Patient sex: M
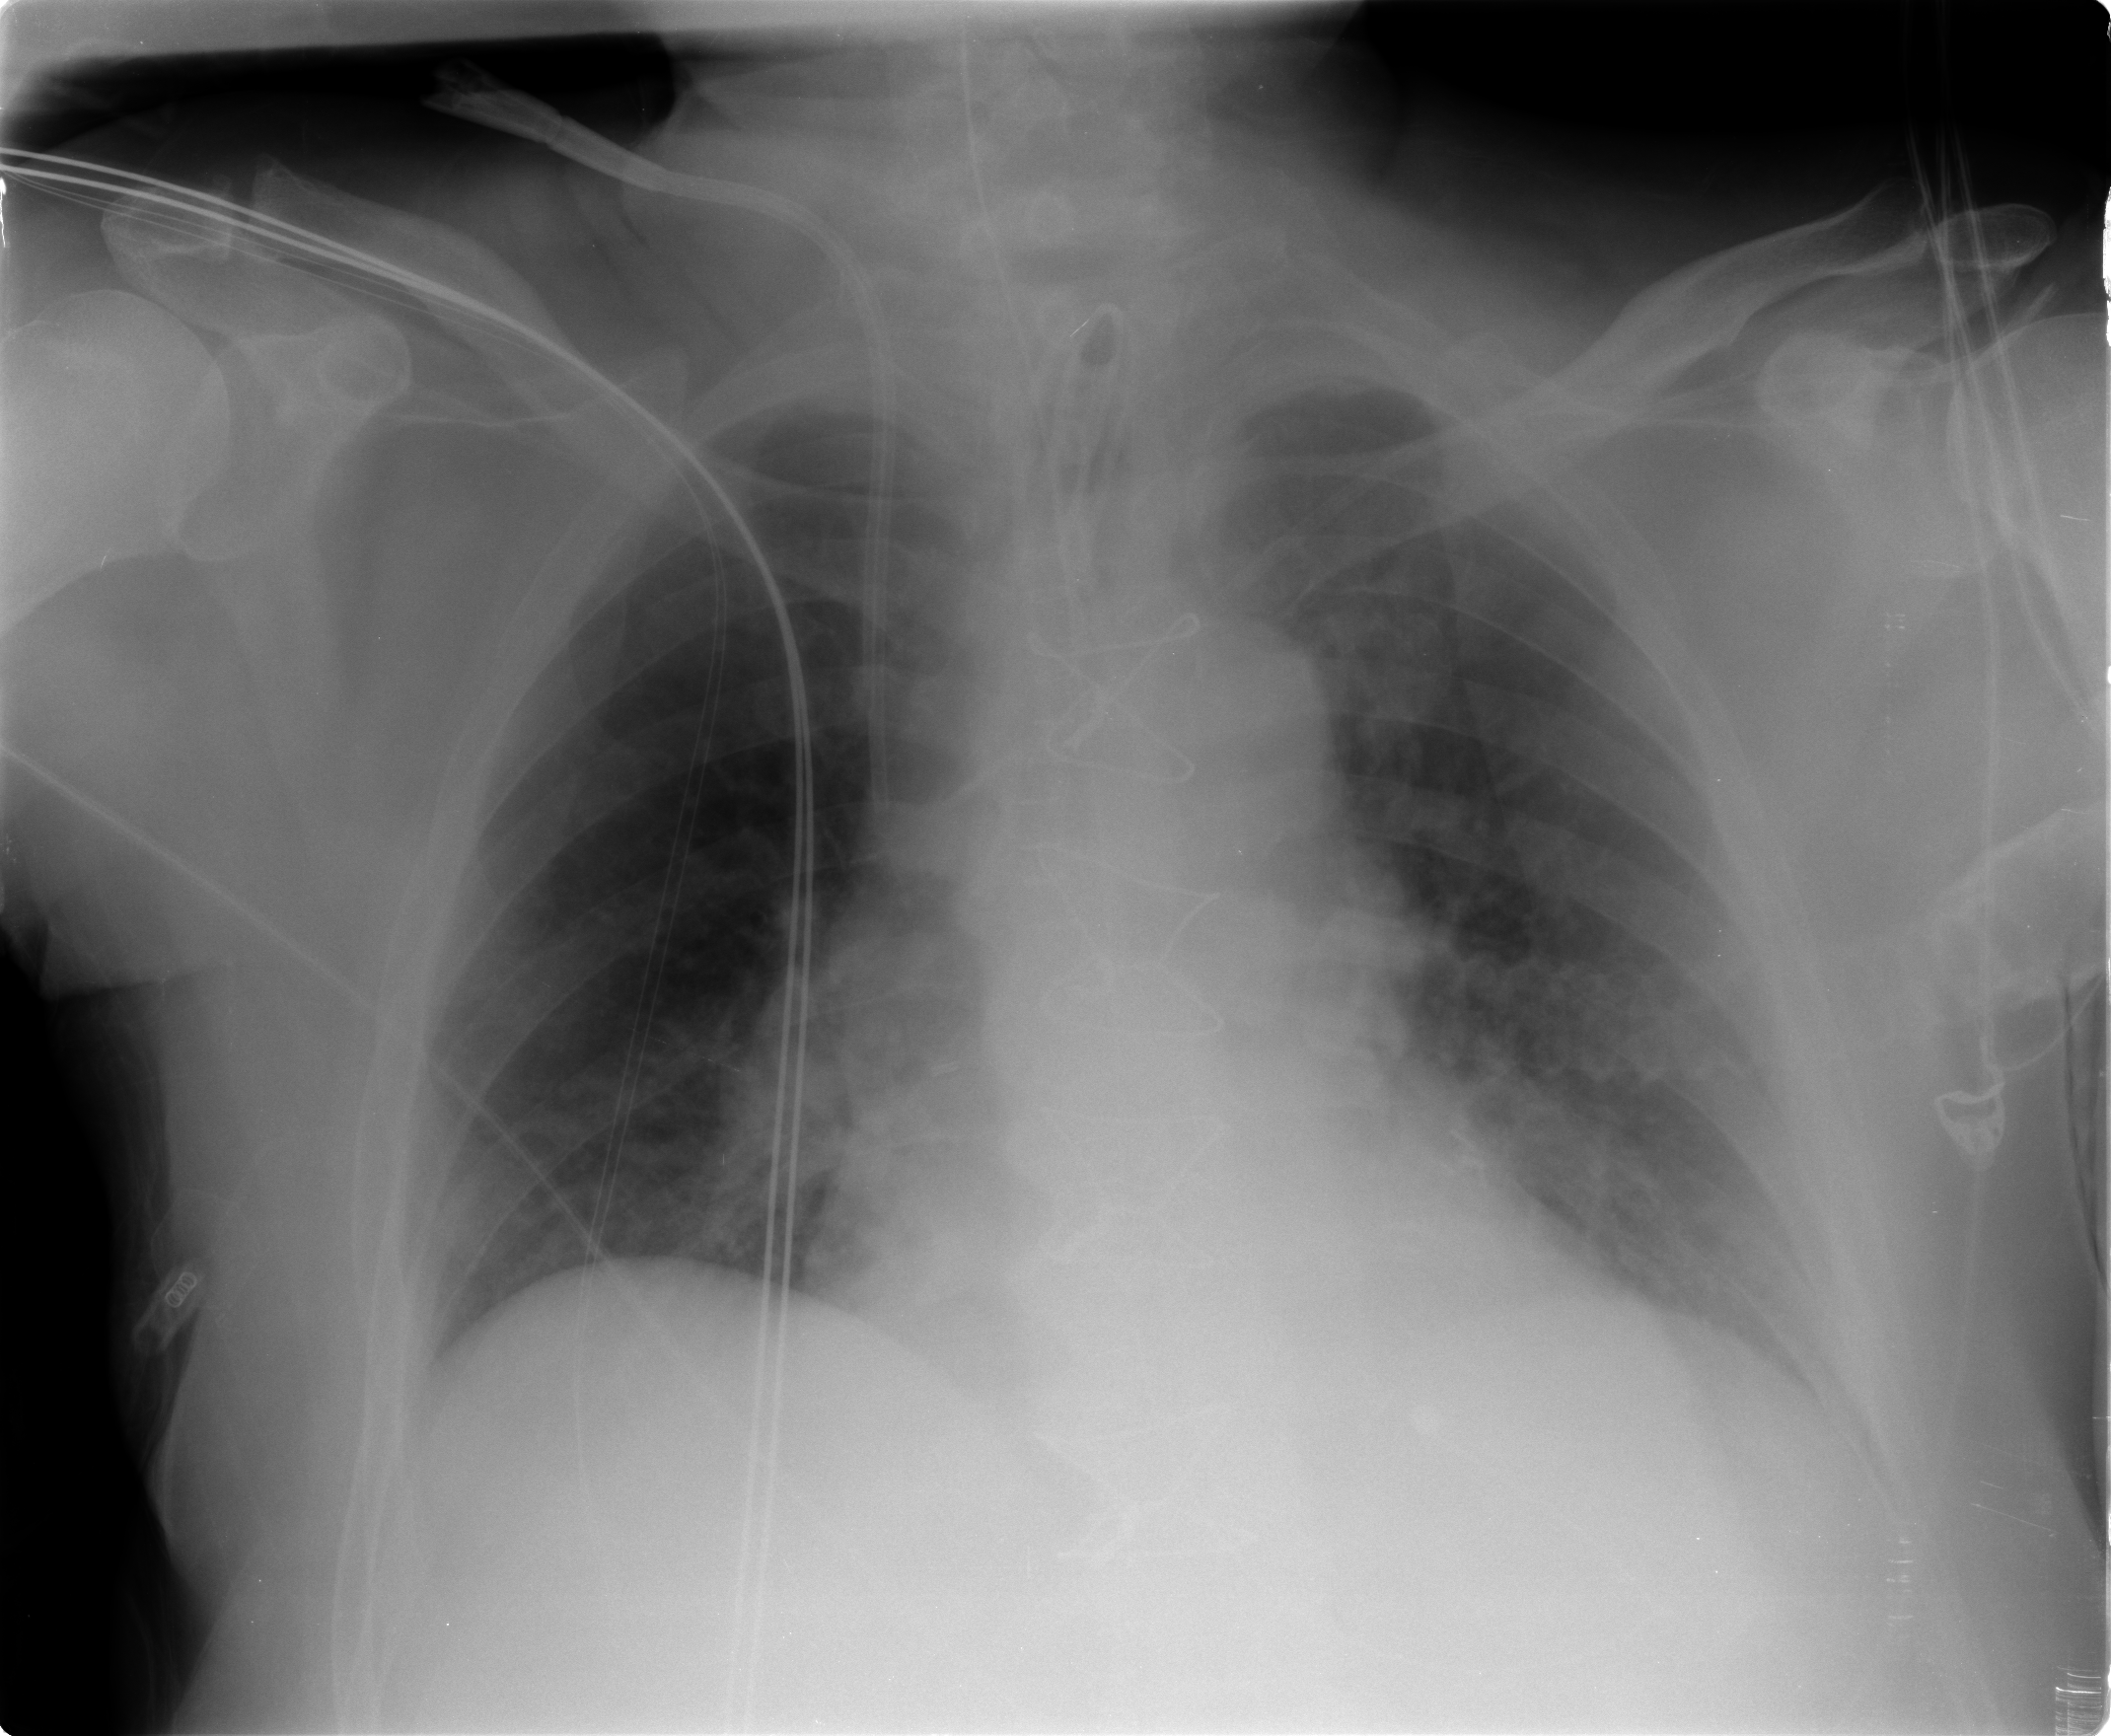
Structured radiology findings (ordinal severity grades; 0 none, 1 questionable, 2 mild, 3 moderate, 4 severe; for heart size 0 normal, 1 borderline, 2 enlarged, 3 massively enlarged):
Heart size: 0
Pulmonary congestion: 1
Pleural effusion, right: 0
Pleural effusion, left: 0
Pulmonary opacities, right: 0
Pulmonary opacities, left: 0
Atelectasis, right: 1
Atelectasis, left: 1